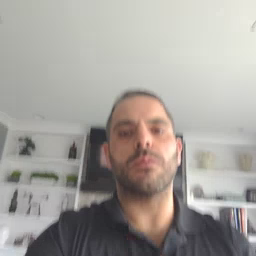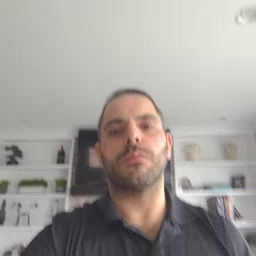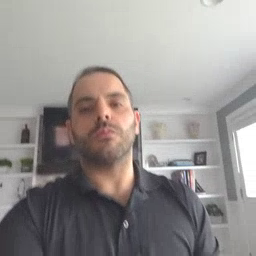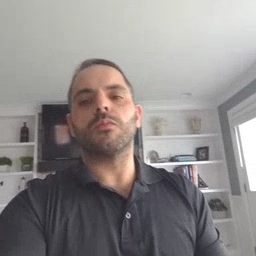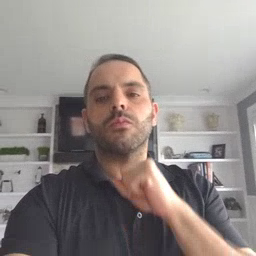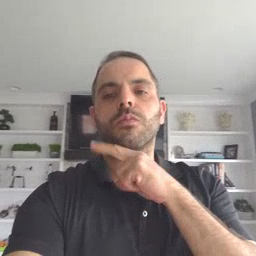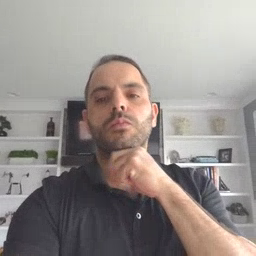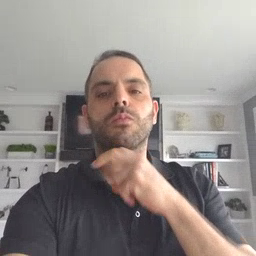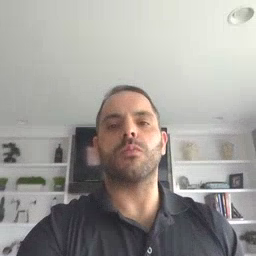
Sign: frog